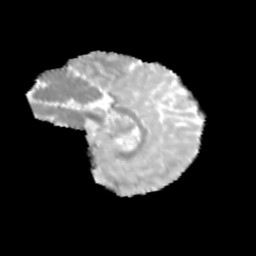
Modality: MD
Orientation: sagittal
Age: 9
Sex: male
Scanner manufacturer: siemens
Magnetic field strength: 3 T
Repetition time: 3.8 s
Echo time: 0.07 s